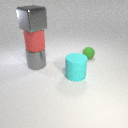
small green rubber sphere to the right of large cyan rubber cylinder